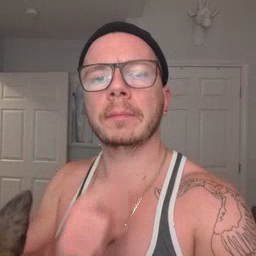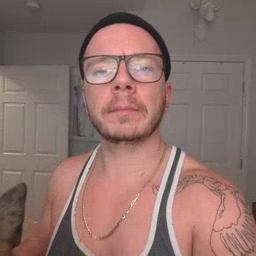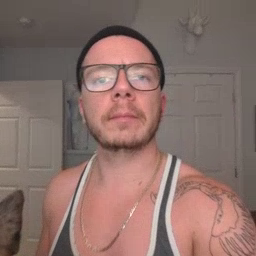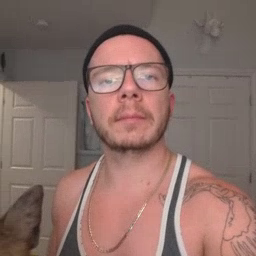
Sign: talk